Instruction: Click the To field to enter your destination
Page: home
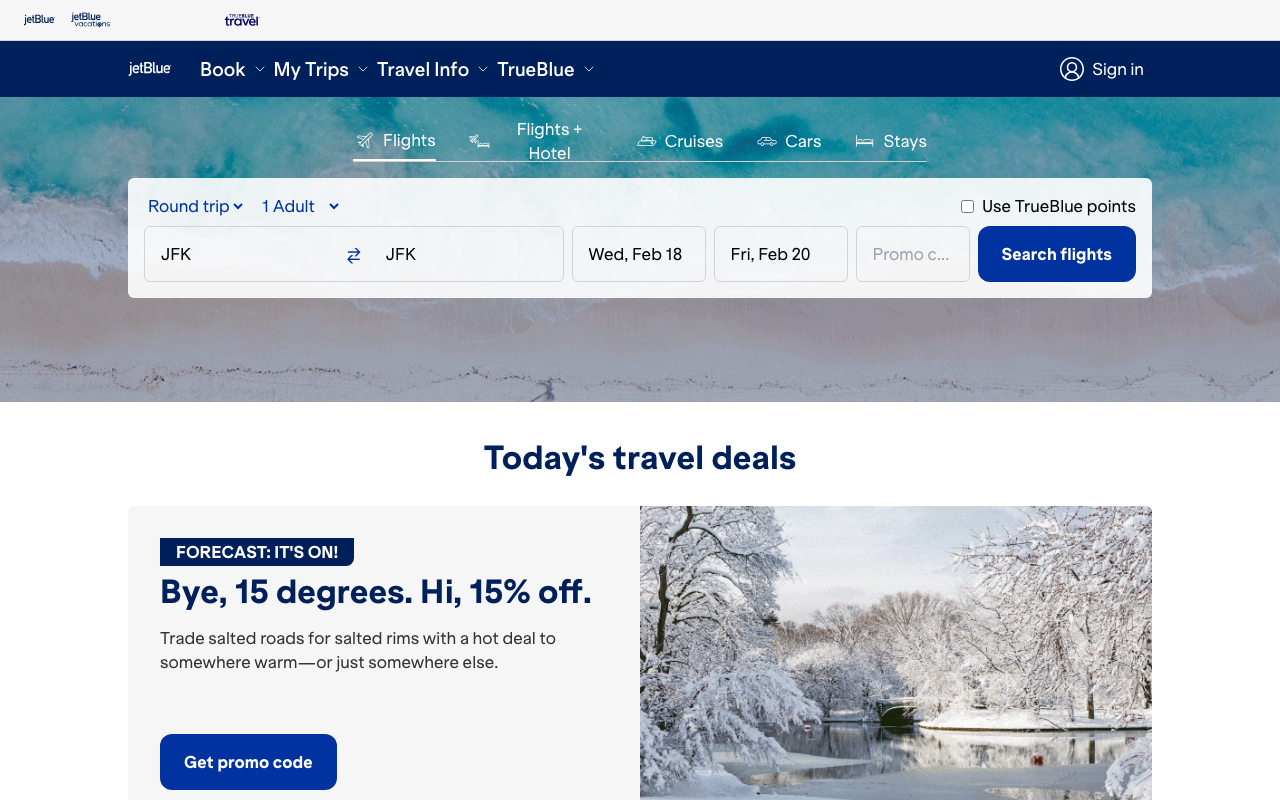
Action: click